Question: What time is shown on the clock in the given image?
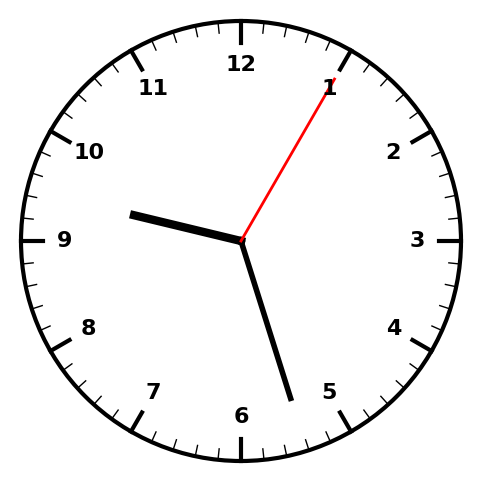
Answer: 09:27:05